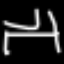
Label: chair